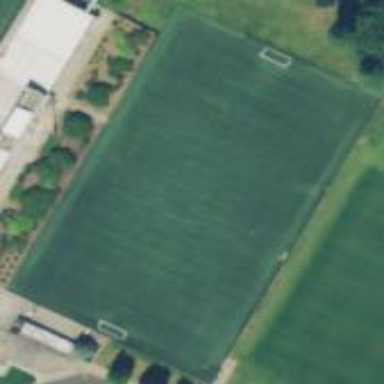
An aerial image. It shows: Soccer pitch for leisureland activities.